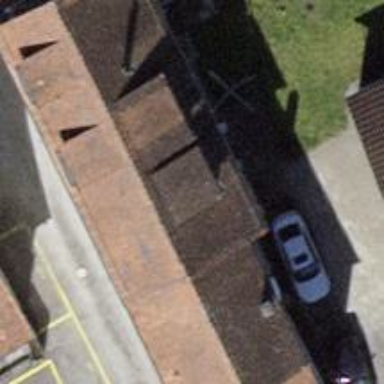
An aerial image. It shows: Gabled roof house.